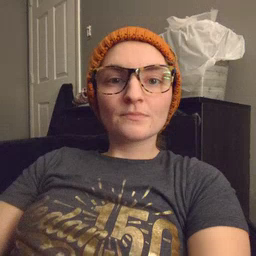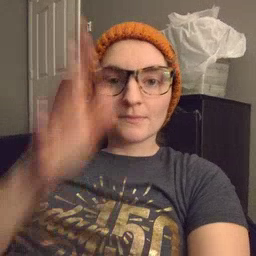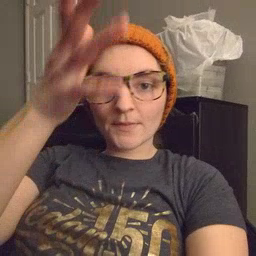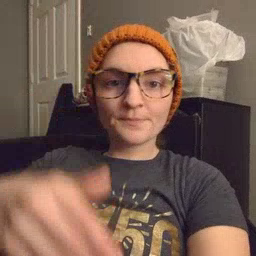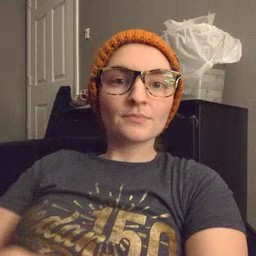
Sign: grandpa